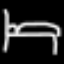
Label: bed